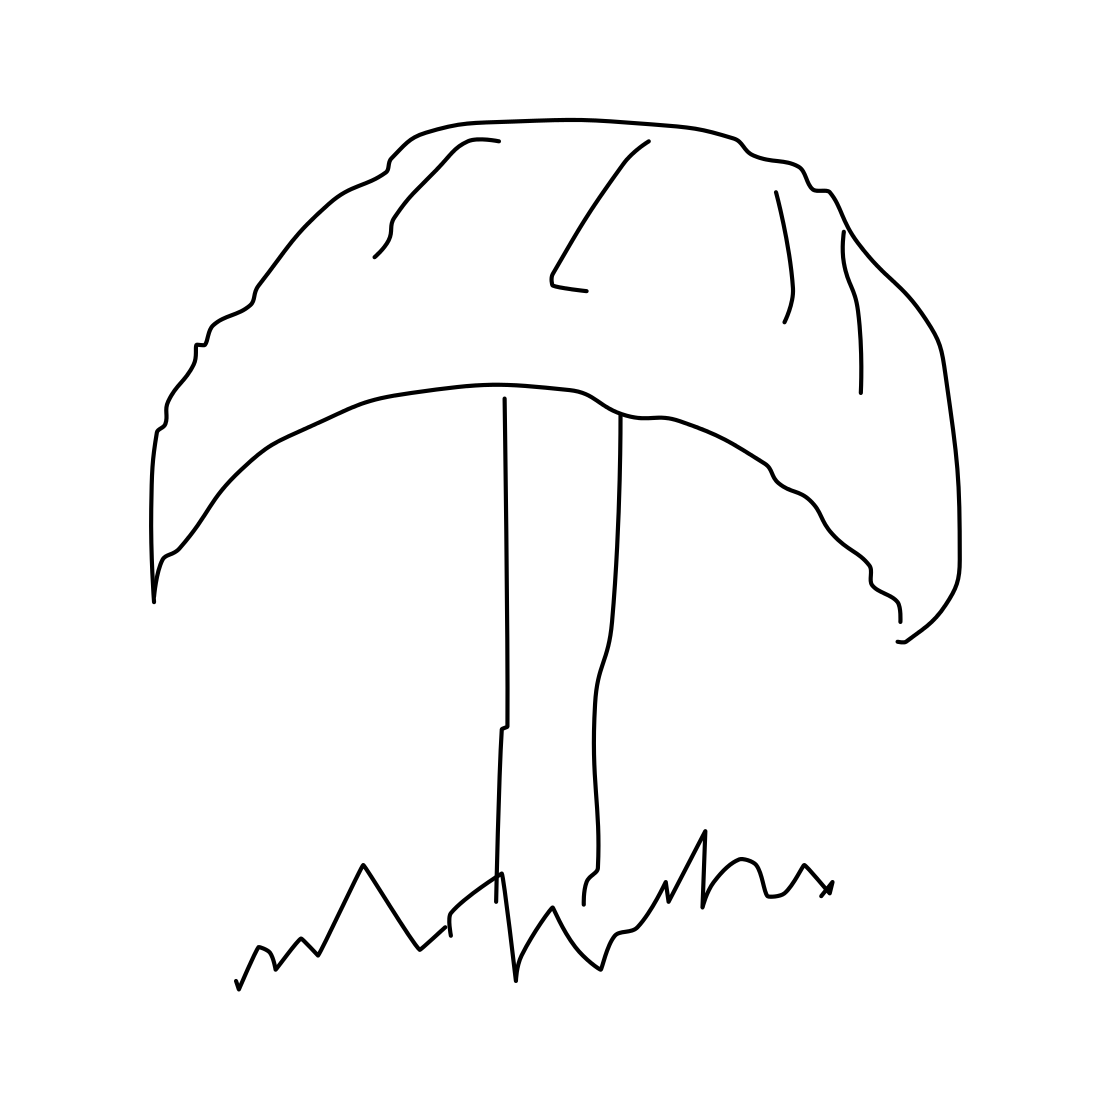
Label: mushroom